Field crop: maize
Growth stage: 2
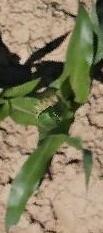
Species: maize